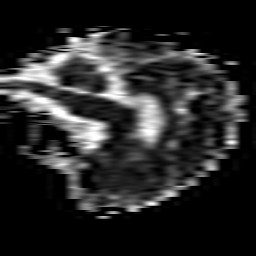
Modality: ADC
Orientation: sagittal
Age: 72
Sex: male
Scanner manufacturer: philips
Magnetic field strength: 1.5 T
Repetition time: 4.802 s
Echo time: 0.07764 s